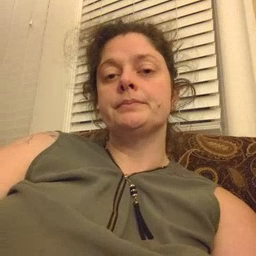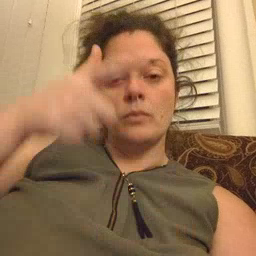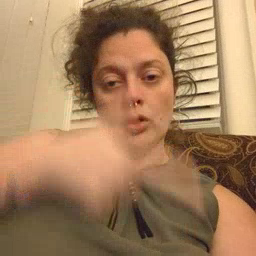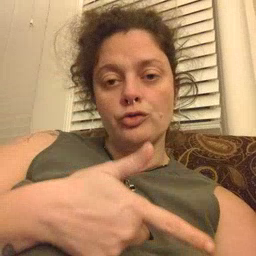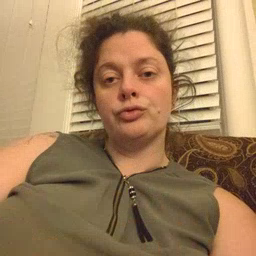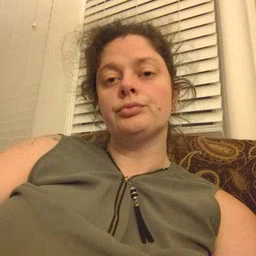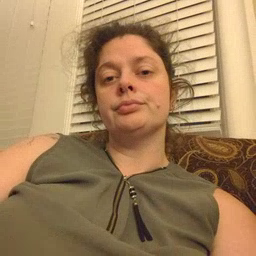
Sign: brother